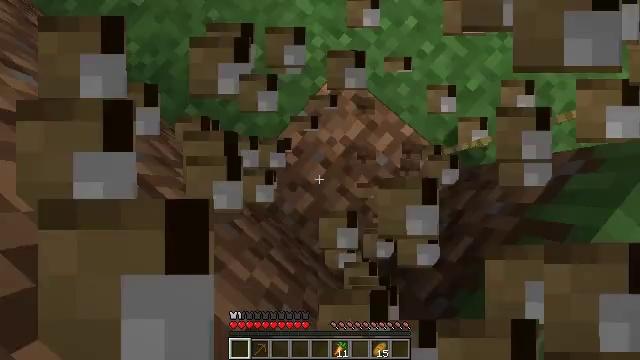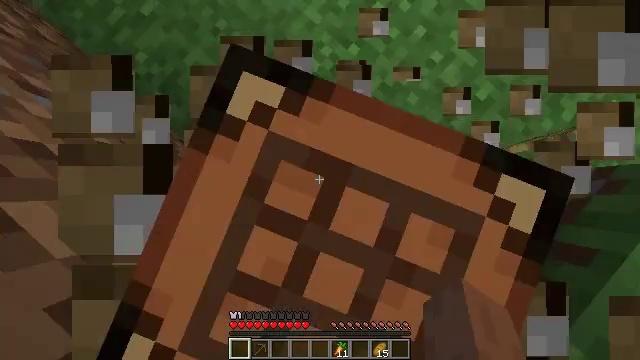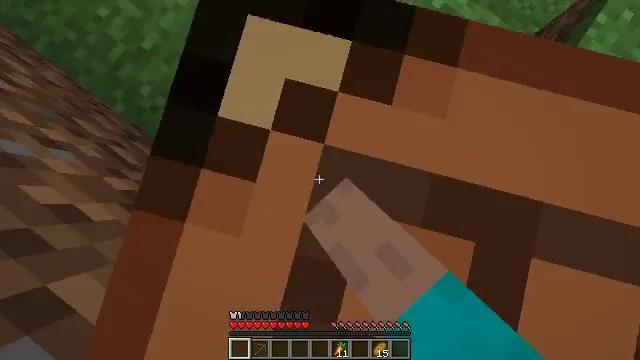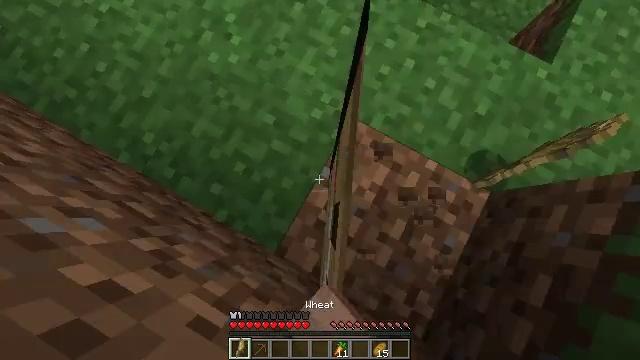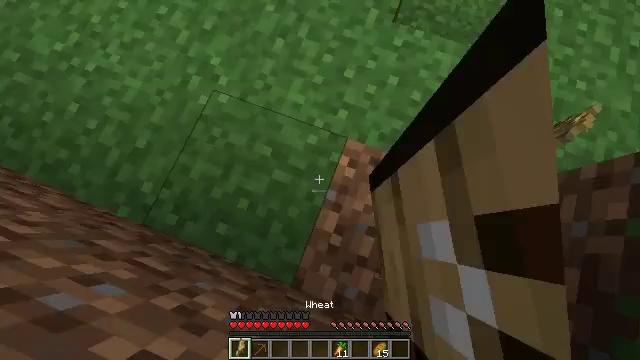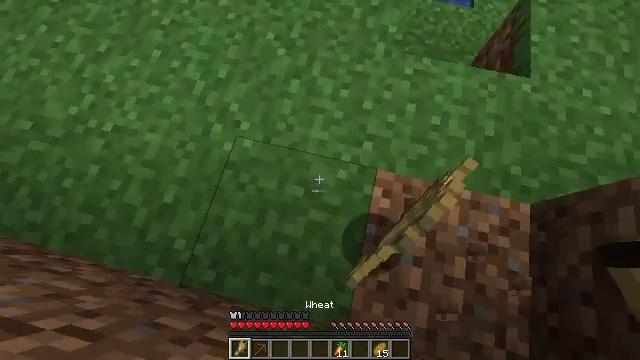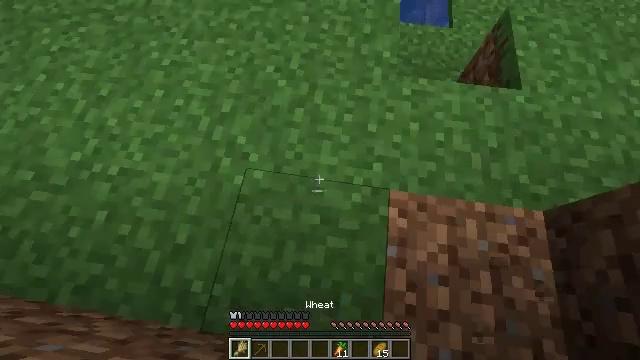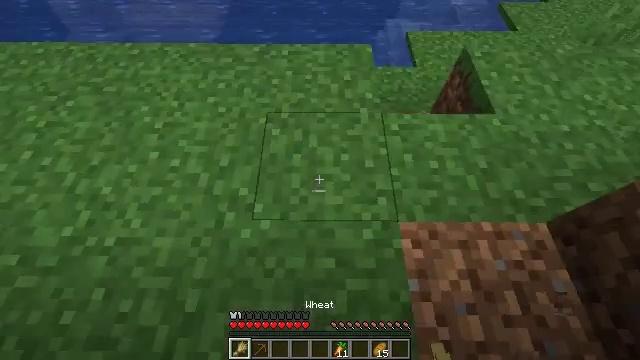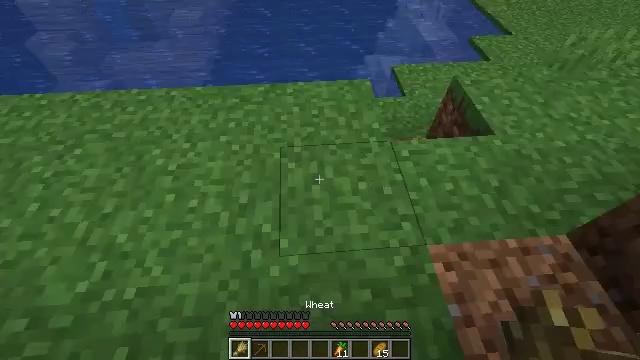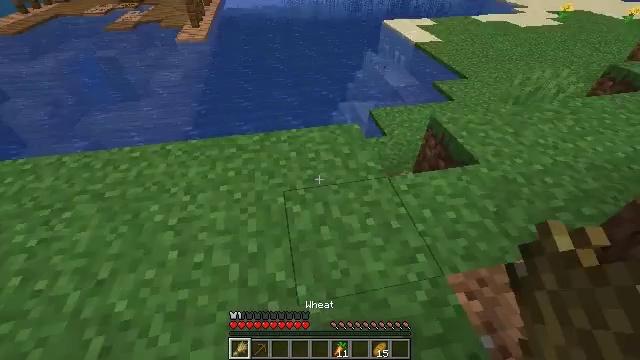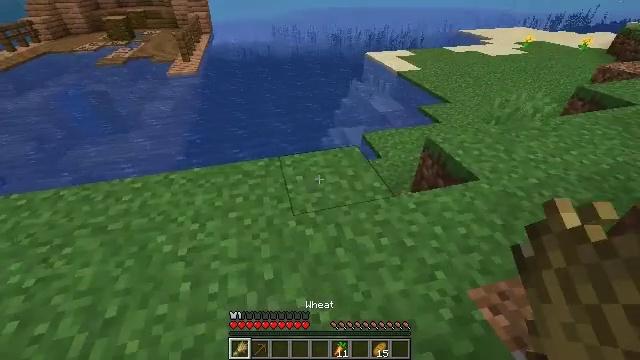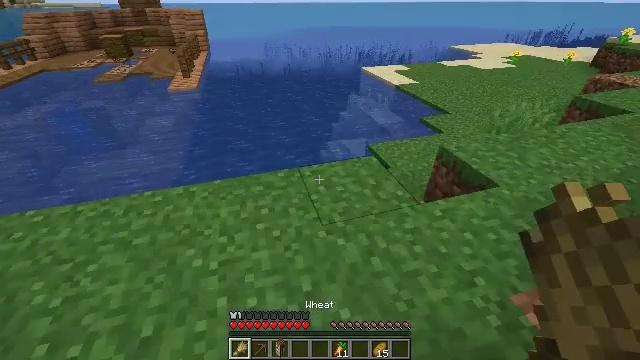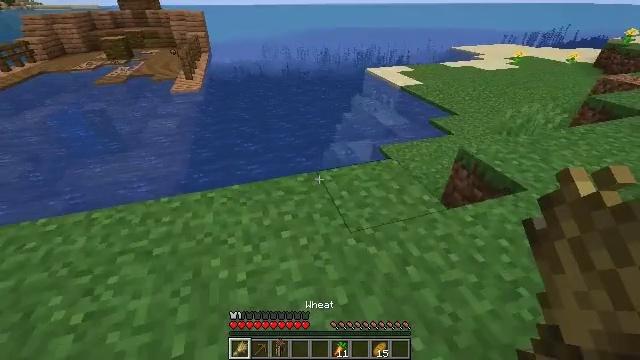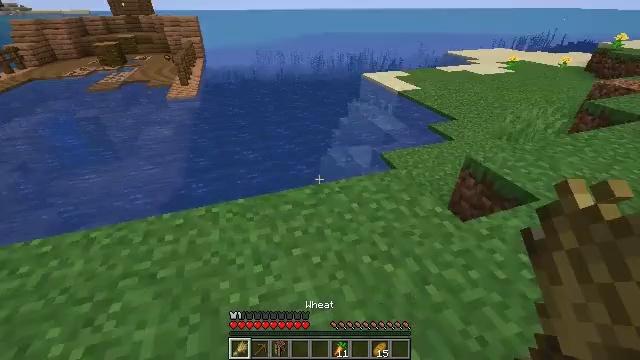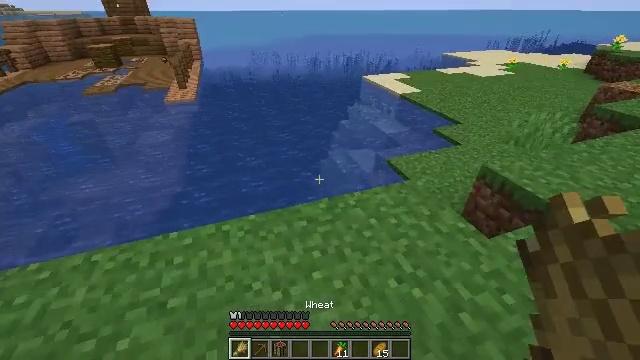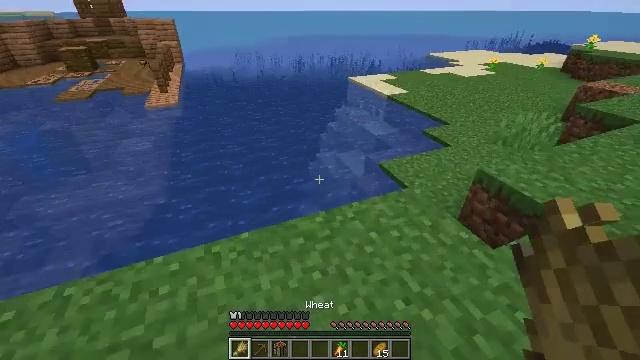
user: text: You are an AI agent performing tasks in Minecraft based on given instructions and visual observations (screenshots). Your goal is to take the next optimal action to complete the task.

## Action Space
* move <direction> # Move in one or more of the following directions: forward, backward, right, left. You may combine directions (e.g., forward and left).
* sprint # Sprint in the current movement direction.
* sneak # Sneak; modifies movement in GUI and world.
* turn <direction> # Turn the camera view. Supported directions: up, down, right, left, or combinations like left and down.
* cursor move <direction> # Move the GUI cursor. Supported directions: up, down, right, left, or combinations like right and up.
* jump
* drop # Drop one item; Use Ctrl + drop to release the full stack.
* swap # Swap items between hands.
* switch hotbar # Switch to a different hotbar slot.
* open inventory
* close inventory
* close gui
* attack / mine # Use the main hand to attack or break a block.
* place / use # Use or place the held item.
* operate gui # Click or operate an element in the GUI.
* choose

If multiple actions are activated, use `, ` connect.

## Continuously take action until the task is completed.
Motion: motion action
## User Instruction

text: Drop wheat from the inventory.
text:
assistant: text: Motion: move left, attack / mine
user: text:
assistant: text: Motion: move left, turn right and up, attack / mine
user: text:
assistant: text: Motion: move left, turn right and up, attack / mine
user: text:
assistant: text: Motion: move left, turn right and up
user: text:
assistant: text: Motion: move left, turn right and up
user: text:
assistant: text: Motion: move left, turn right and up
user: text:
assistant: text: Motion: move left, turn right and up
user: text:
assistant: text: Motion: move left, turn right and up
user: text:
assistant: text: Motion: move left, turn right and up
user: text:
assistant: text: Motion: move left, turn right and up
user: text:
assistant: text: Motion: move forward and move left, turn right and up
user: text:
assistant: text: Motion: move forward and move left
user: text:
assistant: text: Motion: move forward and move left, turn right
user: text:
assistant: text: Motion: move forward and move left
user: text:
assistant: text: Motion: move forward, turn right
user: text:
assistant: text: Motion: move forward, turn right
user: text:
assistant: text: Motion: move forward, turn right
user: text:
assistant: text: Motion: move forward, turn right and up
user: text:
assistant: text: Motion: move forward, turn right and up
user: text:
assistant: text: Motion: move forward, turn right and up
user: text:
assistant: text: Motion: move forward, turn right and up, switch to hotbar 1
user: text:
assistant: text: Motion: move forward, switch to hotbar 1
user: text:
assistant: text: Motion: move forward
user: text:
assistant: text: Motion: move forward
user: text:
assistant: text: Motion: move forward, sprint
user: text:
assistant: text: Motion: move forward, sprint, jump
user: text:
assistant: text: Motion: move forward, sprint, jump
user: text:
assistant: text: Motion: move forward, sprint, jump
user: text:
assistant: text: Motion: move forward, sprint, jump, drop
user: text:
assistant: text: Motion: move forward, sprint, jump, drop